Question: I am trying to get all the ip of the user have used till now.
'''
"SELECT * FROM 'logfeeds' WHERE uid=3"
'''
simple query gives all the ips but what i want is to get each ip only one time.

I want the query to return each IP only once per uid.
The screenshot has both id = 23 and id = 29, but it should show only id = 23, As id=23 and id=29 have the same ip.
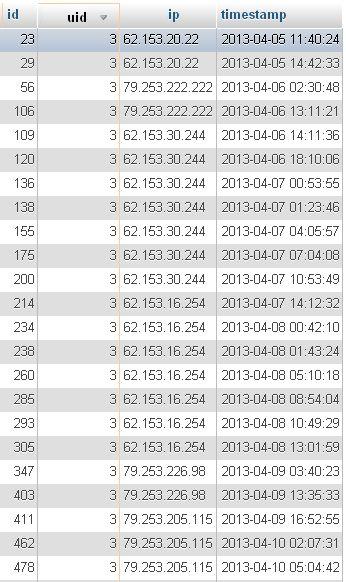
Answer: Use the following query :
'''
"SELECT * FROM 'logfeeds' WHERE uid=3 GROUP BY ip"
'''
This will surely work for you.